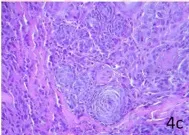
(c) Pleomorphic cells with hypereosinophilic cytoplasm with small vacuoles; one or two prominent, pleomorphic nuclei with fine granular chromatin; 7 atypical mitoses/10 randomized fields (400X), anisocytosis and anisokaryosis.
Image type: pathology (h&e)